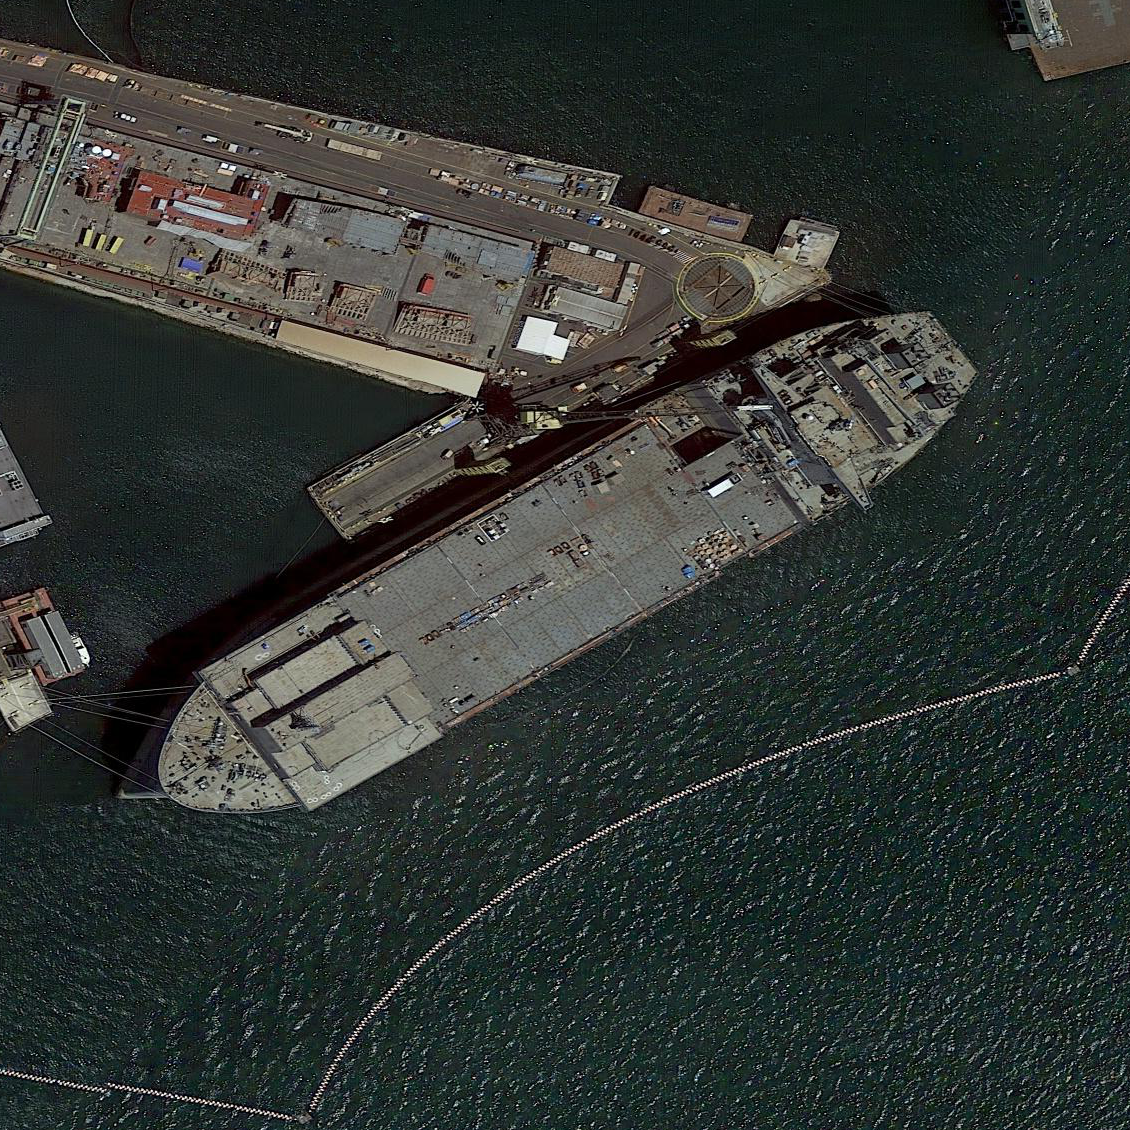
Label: civil